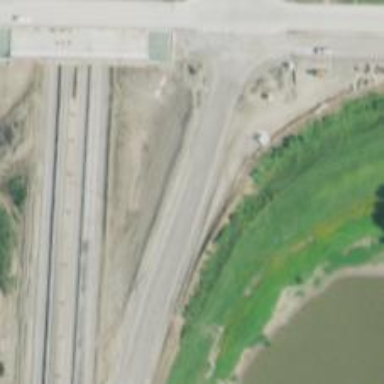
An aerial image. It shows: Trunk link highway.